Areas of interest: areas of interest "Comprehensive Gymnasium"
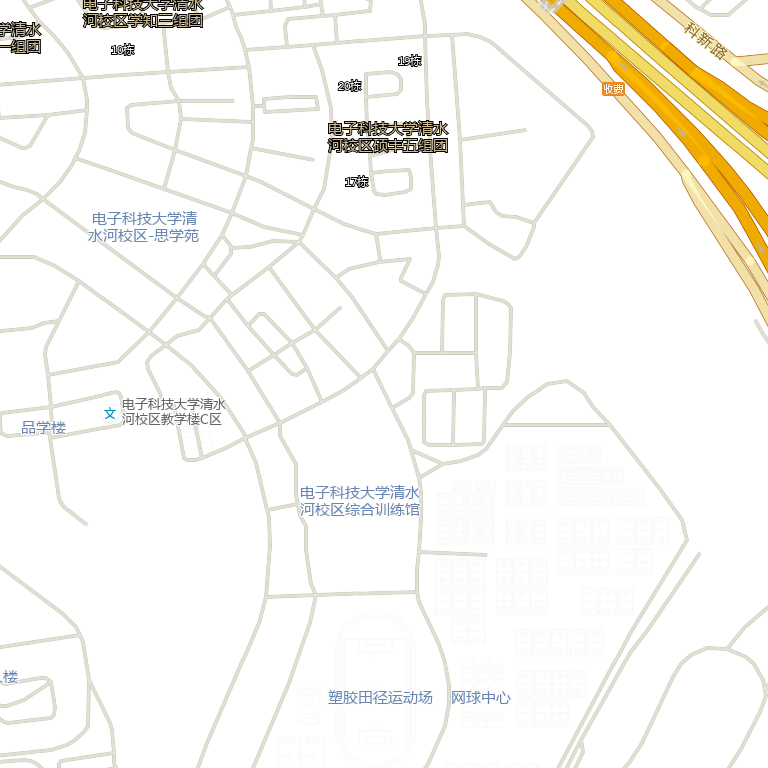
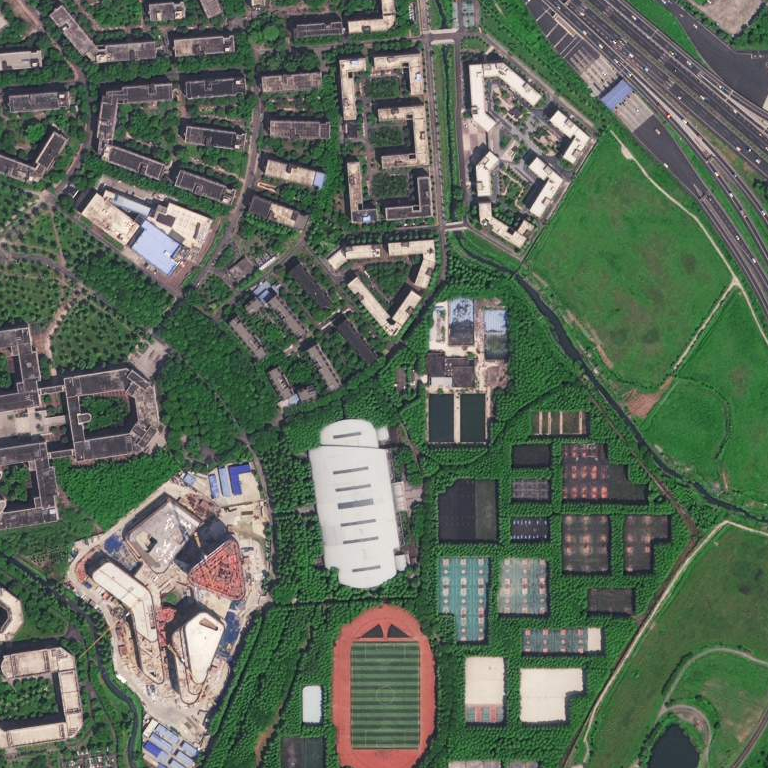